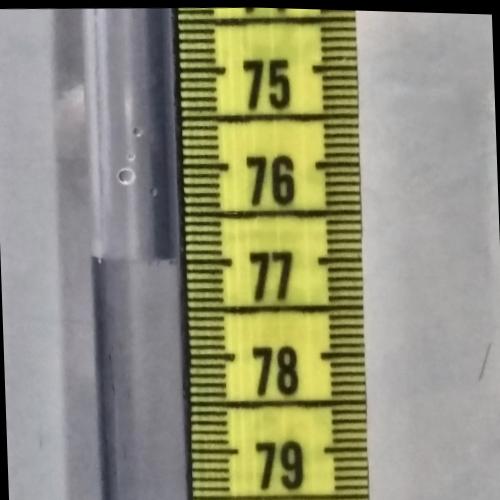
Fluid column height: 77.0 cm